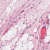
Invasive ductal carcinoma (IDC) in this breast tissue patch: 0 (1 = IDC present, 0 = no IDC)